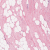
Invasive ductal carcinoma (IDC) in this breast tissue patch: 1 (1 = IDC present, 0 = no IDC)